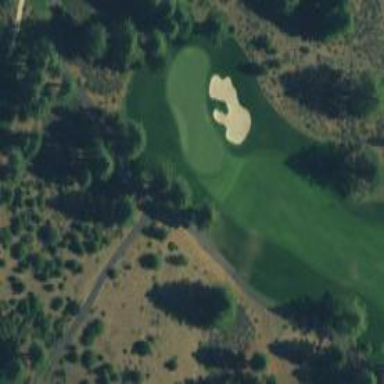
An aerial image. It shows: Golf hole.